$\textit{Оборудование:}$ генератор с щупом, осциллограф с двумя щупами, электролитический конденсатор, резистор $200~\text{Ом}$ (голубой большой), 4 резистора $1~\text{Ом}$ (маленький), красный провод крокодил-крокодил, мультиметр с термопарой и щупом, теплоизолированный стакан, горячая вода из чайника, лед из холодильника, штангенциркуль. $\textit{Примечание:}$ не рекомендуется работать с сигналами, частота которых меньше $1~\text{Гц}$.
Измерьте сопротивление $R$ резистора с маркировкой $200~\text{Ом}$.
Часть А. Идеальный(?) конденсатор Любой провод с током создает вокруг себя электрическое и магнитное поле, поэтому обладает конечной ёмкостью, индуктивностью и, конечно, ненулевым сопротивлением. Согласно этому утверждению, любая реализация конденсатора обладает не только ёмкостью, но и ненулевым сопротивлением и ненулевой индуктивностью. В данной работе Вам предстоит изучать АЧХ электролитического конденсатора. Характерные значения модуля его импеданса — доли Ом.
Измерьте сопротивление $r$ резистора с маркировкой $1~\text{Ом}$.
Какую схему вы выбирите для измерения АЧХ и почему? За $Z$ обозначен электролитический конденсатор, и мы рассматриваем его, как черный ящик.
Снимите АЧХ — зависимость модуля импеданса $|Z|$ конденсатора от частоты $f$ подаваемого сигнала. Имейте в виду, что диапазон измерений должен быть ОЧЕНЬ широким. Сделайте не менее 30 измерений. Из-за слабой нелинейности элемента вы можете наблюдать постоянную добавку к переменному сигналу — она не представляет интереса в рамках нашей работы.
Для расшифровки черного ящика, состоящего из линейных элементов, удобно использовать логарифмическую АЧХ. Постройте график $\ln \left( Z/1~\text{Ом} \right)$ от $\ln \left( f/1~\text{кГц} \right)$.
Опираясь на логарифмическую АЧХ, предложите наиболее простую схему, описывающую взаимодействие электролитического конденсатора с переменным напряжением.
Постройте линеаризованные графики и расчитайте параметры эквивалентной схемы электролитического конденсатора.
Укажите, в каком диапазоне частот отличие импеданса электролитического конденсатора от импеданса идеального конденсатора незначительно. Каждый из номиналов элементов эквивалентной схемы может зависить от температуры, что обусловленно разными факторами — температурное расширение, изменение диэлектрической проницаемости с температурой и т.д. В нашем случае так получается, что номинал только одного элемента ощутимо зависит от температуры. Эта зависимость слабая и приближенно описывается формулой $x(T) = x(T_0) \cdot \left[ 1 + \alpha (T-T_0) \right]$, где $x$ — физическая величина, $T$ и $T_0$ — температуры, $\alpha$ — температурный коэффициент.
Часть В. Размеры конденсаторов. Электролитические конденсаторы устроены, как правило, следующим образом: слой бумаги, пропитанной электролитом, заключается между двумя кусочками фольги, один из которых покрыт тонким слоем диэлектрика. Именно такая конструкция позволяет добиться черезвычной высоких значений ёмкости, так как, при создании слоя диэлектрика химическим путем, можно добиться очень маленьких значений его толщины (десятки-сотни нанометров). Поясним процесс создания электролитического конденсатора. Сначала берется лист фольги площадью $S$ (будущая «+» обкладка конденсатора) и помещается в воду, при этом создается разность потенциалов $V_F$ между фольгой и водой. В таких условиях поверхность фольги окисляется — на ней возникает тонкий неровный слой оксида металла (диэлектрика с диэлектрической проницаемостью $\varepsilon$) толщиной $t$, причем $t$ зависит от $V_F$.  Далее фольга достается из воды и на слой диэлектрика накладывают слой бумаги толщиной $h$, обильно смоченной электролитом (хорошо проводящая жидкость). Это делается для того, чтобы обеспечить хороший контакт с неровным оксидным слоем. На бумагу накладывается вторая фольга («$-$» обкладка конденсатора), и получается лист плоского конденсатора. Также благодаря неровностям оксидного слоя в $N$ раз увеличивается эффективная площадь обкладок (по сравнению с плоским слоем площадью $S$), а значит и ёмкость конденсатора увеличивается в $N$ раз по сравнению с аналогичным по-настоящему плоским конденсаторов. Типичные значения $N$ — от $2$ до $10$. В итоге получается большой лист «сэндвича» площадью $S$. Этот лист нарезается на длинные узкие полосы, а эти полосы сворачивают в «рулеты». К «рулетам» подводят контакты, и итоговую конструкцию помещают в цилиндрические корпуса высоты $H$ и диаметра $D$.  Толщина $t$ оксидного слоя пропорциональна напряжению: $t = \mu V_F$, где $\mu$ — константа для конкертного металла. Очевидно, что корректная работа конденсатора гарантируется только при напряжения меньших $V_F$ и при правильной полярности подключения (при обратной полярности начинаются химические реакции, разрушающие оксидный слой). Поэтому у электролитических конденсаторов есть две важные характеристики — полярность подключения постоянного напряжения и рабочее напряжение $V_R \approx 0.83V_F$. Для производства конденсаторов используется бумага толщиной $h=7.0~\text{мкм}$, по сравнению с ней толщиной фольги и оксидного слоя можно принебречь. Фольга в выданном конденсаторе выполнена из аллюминия. Для оксида аллюминия известны диэлектрическая проницаемость $\varepsilon=9.6$ и характеристика толщины пленки при описанном способе производства $\mu=1.4~\text{нм}/\text{В}$. Диэлектрическая постоянная $\varepsilon_0=8.85\cdot10^{-12}~\text{Ф}/\text{м}$. Из выше сказанного следует, что у конденсаторов сделанных по одной технологии из одних и тех же материалов, но с разными ёмкостями $C$ и/или разными рабочими напряжениями $V_R$, будут разные геометрические размеры. Вам предлагается проанализировать характеристики линейки конденсаторов сделанных по одной технологии из одних и тех же материалов (фольга аллюминиевая), и из этого получить численное значение $N$. Данные представлены далее в таблице. При промышленном производстве конденсаторов для каждой конкретной модели не подбирается оптимальный размер корпуса, поэтому у многих конденсаторов объем корпуса заполнен «рулетом» не полностью, а на какую-то долю $\eta$. Но среди рассмотренных существуют конденсаторы, заполнение которых близко к оптмальному. Другими словами в таблице представлены в том числе модели конденсаторов, у которых $\eta \approx 1$.
Скажите, параметры какого элемента ощутимо зависят от температуры. При трех различных температурах проведите необходимые измерения и расчитайте значение температурного коэффициента $\alpha$. $\textit{Примечание:}$ корпус конденсатора можно окунать в воду.
Определите значение $N$ для расмотренной линейки конденсаторов
Считая, что $N$ у конденсатора, выданного Вам, совпадает с $N$ расчитанным в \textbf{B1}, оцените степень его объемного заполнения $\eta$. Рабочее напряжение $V_R$ выданного конденсатора равно $10.0~\text{В}$.
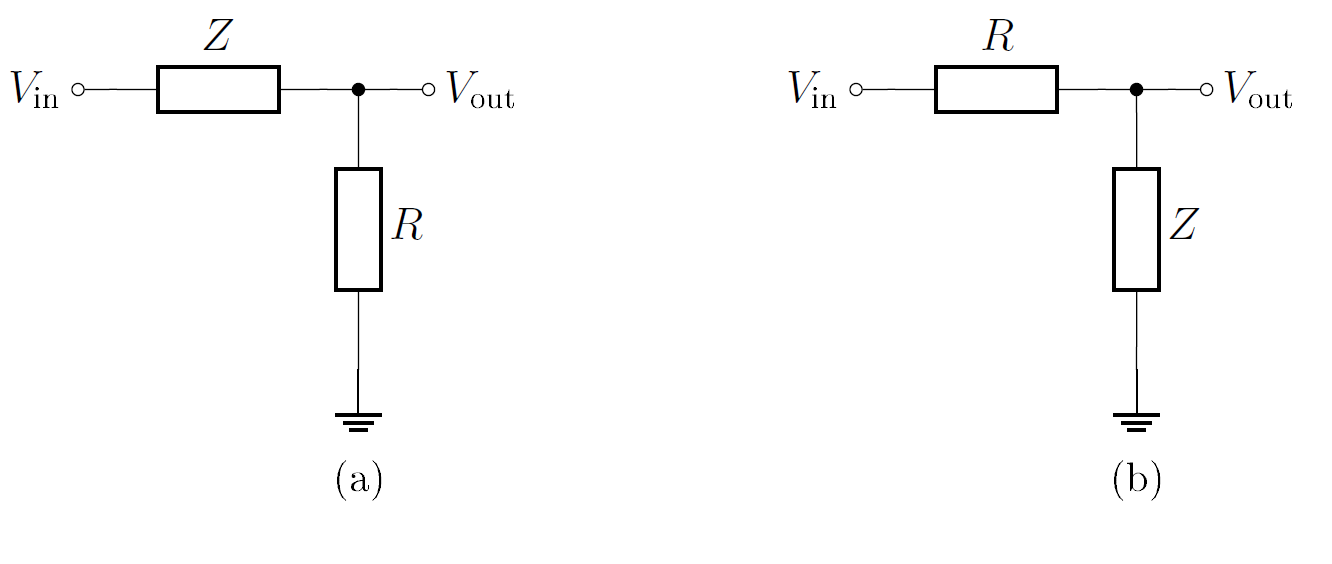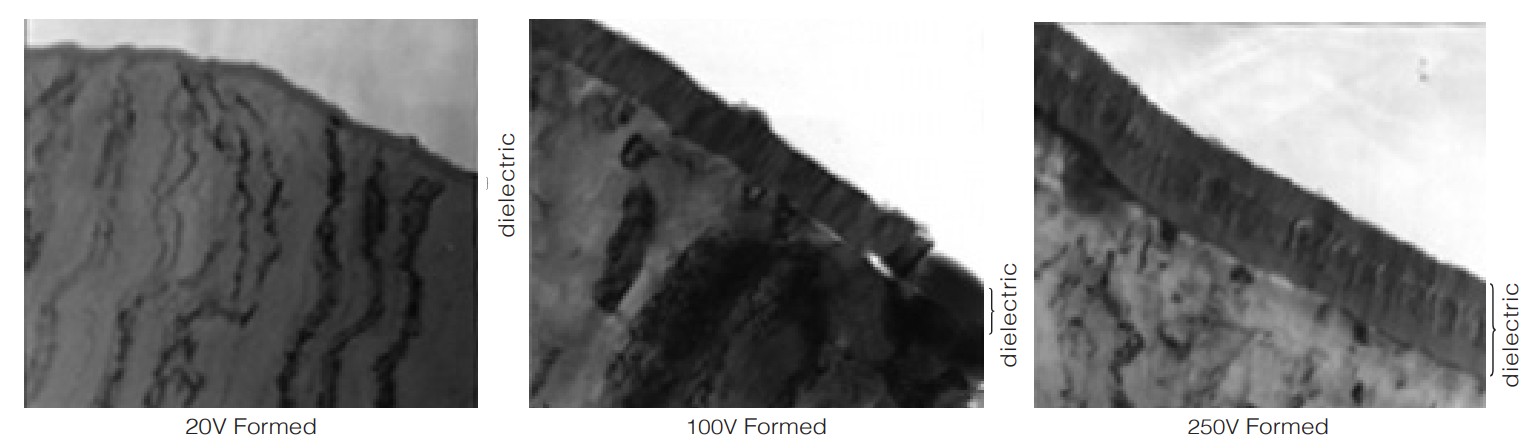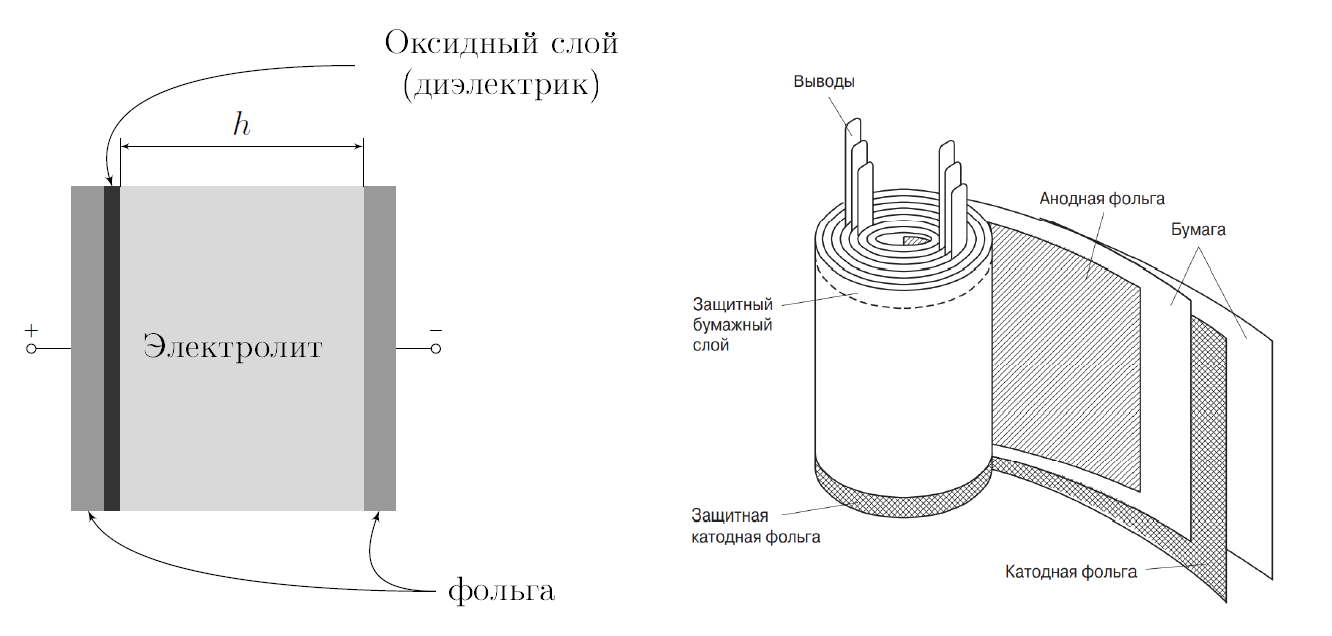
Измерьте сопротивление $R$ резистора с маркировкой $200~\text{Ом}$.
Решение: Измеряем непосредственно мультиметром в режиме $200~\text{Ом}$. Нам везет, и мы получаем $R=(196.8\pm0.3)~\text{Ом}$.

Измерьте сопротивление $r$ резистора с маркировкой $1~\text{Ом}$.

Какую схему вы выбирите для измерения АЧХ и почему? За $Z$ обозначен электролитический конденсатор, и мы рассматриваем его, как черный ящик.

Снимите АЧХ — зависимость модуля импеданса $|Z|$ конденсатора от частоты $f$ подаваемого сигнала. Имейте в виду, что диапазон измерений должен быть ОЧЕНЬ широким. Сделайте не менее 30 измерений. Из-за слабой нелинейности элемента вы можете наблюдать постоянную добавку к переменному сигналу — она не представляет интереса в рамках нашей работы.

Для расшифровки черного ящика, состоящего из линейных элементов, удобно использовать логарифмическую АЧХ. Постройте график $\ln \left( Z/1~\text{Ом} \right)$ от $\ln \left( f/1~\text{кГц} \right)$.

Опираясь на логарифмическую АЧХ, предложите наиболее простую схему, описывающую взаимодействие электролитического конденсатора с переменным напряжением.

Постройте линеаризованные графики и расчитайте параметры эквивалентной схемы электролитического конденсатора.

Укажите, в каком диапазоне частот отличие импеданса электролитического конденсатора от импеданса идеального конденсатора незначительно.

Скажите, параметры какого элемента ощутимо зависят от температуры. При трех различных температурах проведите необходимые измерения и расчитайте значение температурного коэффициента $\alpha$.

Определите значение $N$ для расмотренной линейки конденсаторов

Считая, что $N$ у конденсатора, выданного Вам, совпадает с $N$ расчитанным в \textbf{B1}, оцените степень его объемного заполнения $\eta$. Рабочее напряжение $V_R$ выданного конденсатора равно $10.0~\text{В}$.
Темы:
E